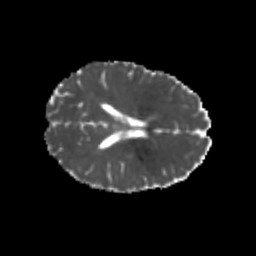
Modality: MD
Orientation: axial
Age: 22
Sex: female
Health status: healthy
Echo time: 0.074 s